Field crop: maize
Growth stage: 2
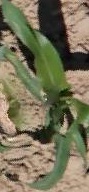
Species: maize